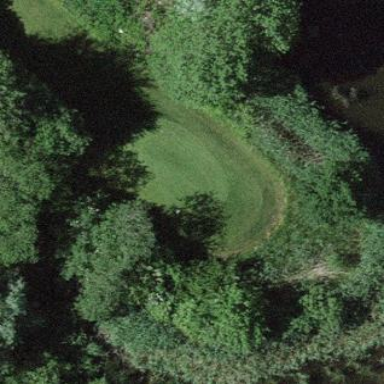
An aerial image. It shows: Golf tee on grassy land.